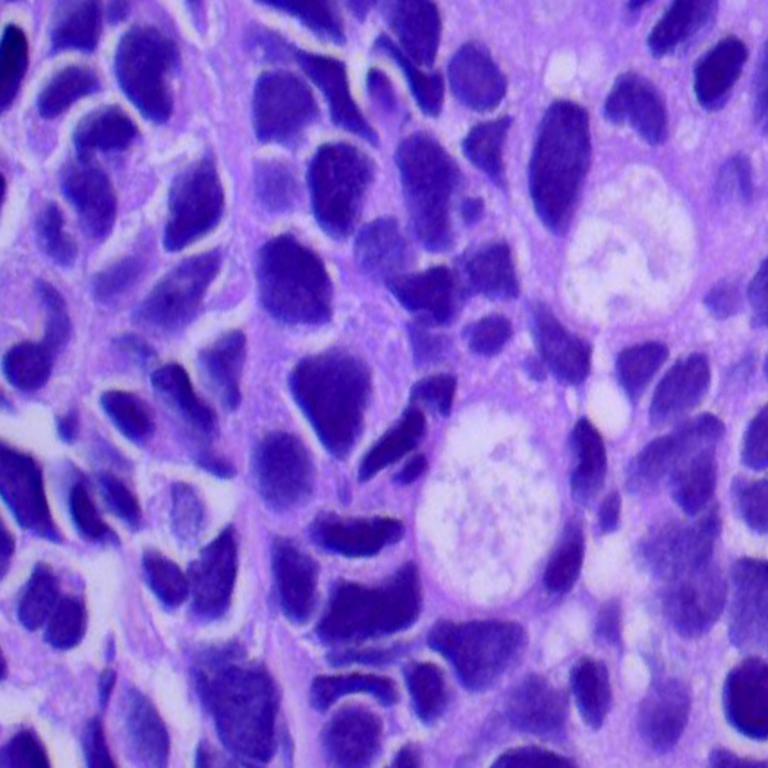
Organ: lung
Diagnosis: adenocarcinomas